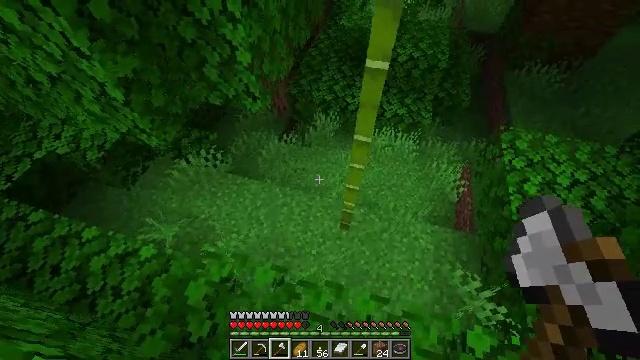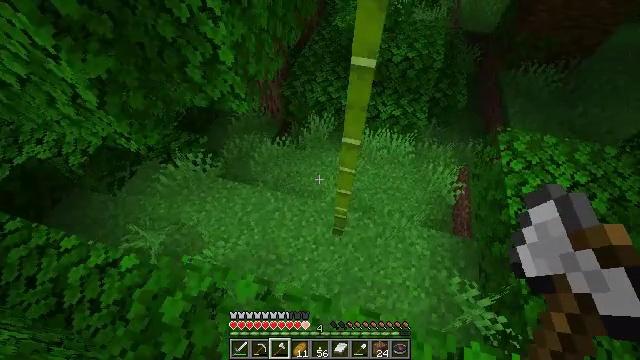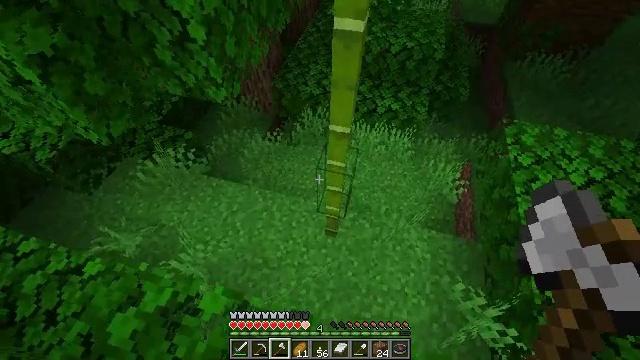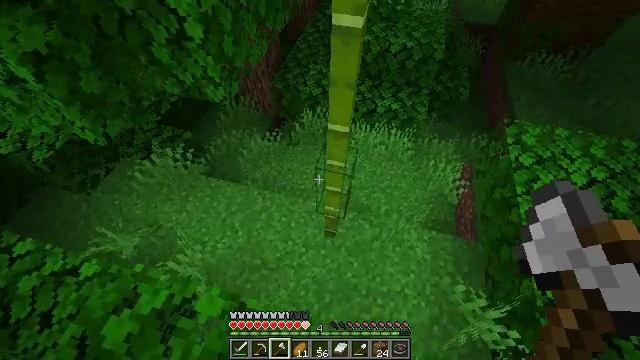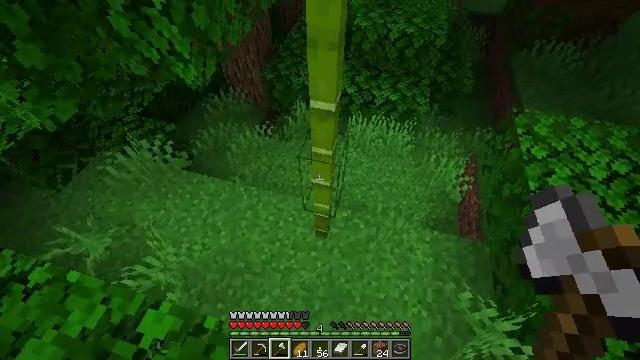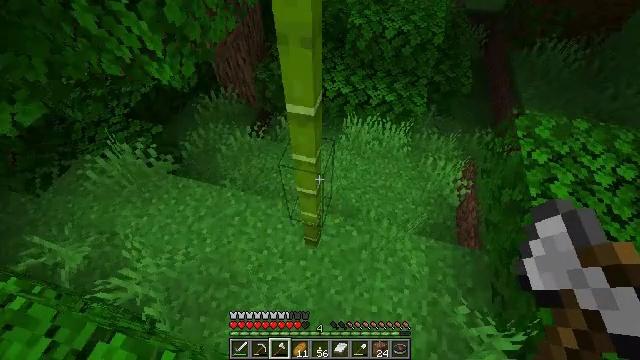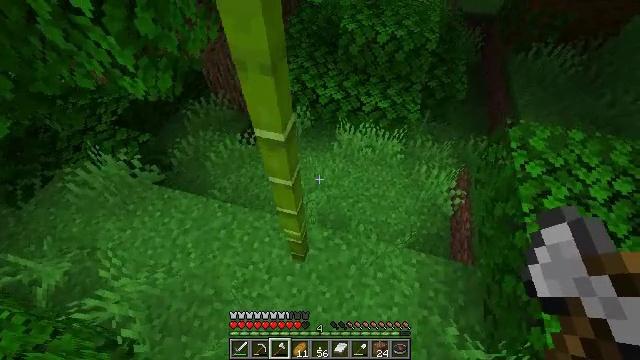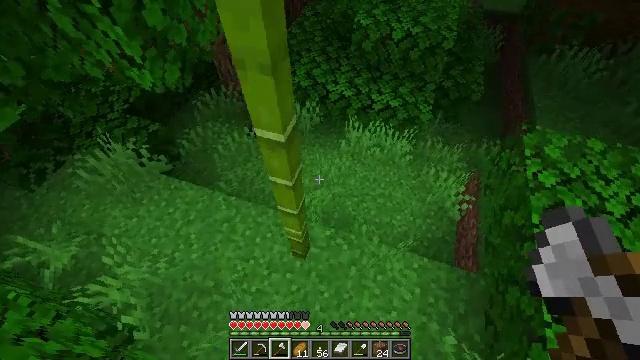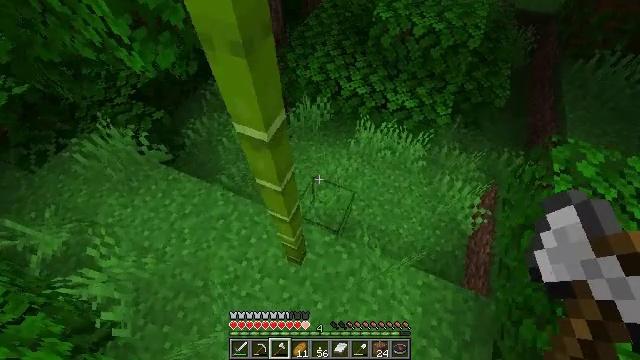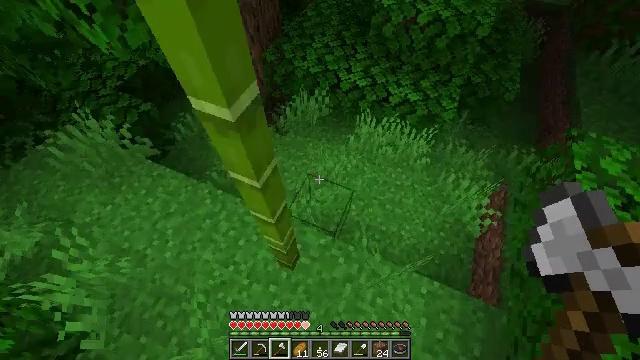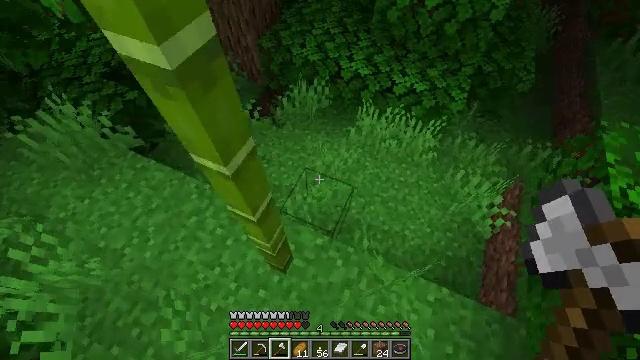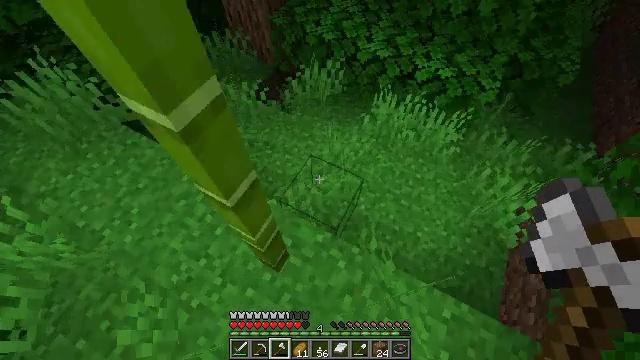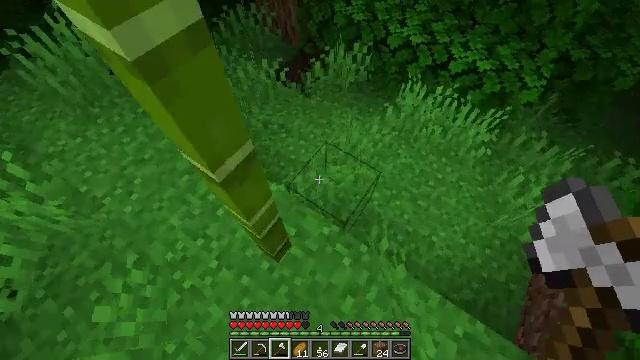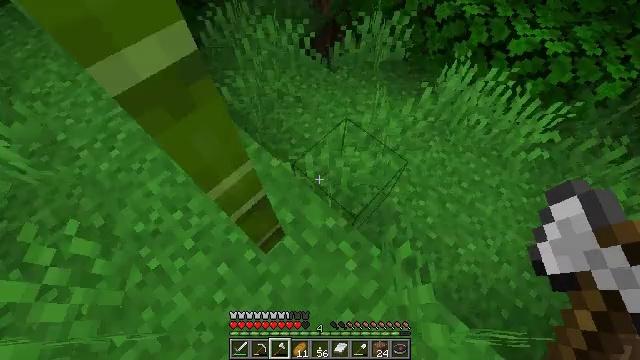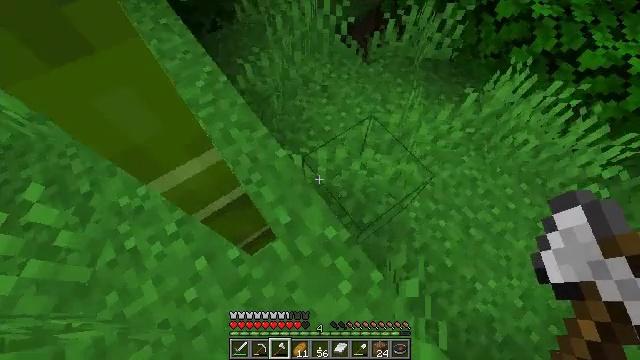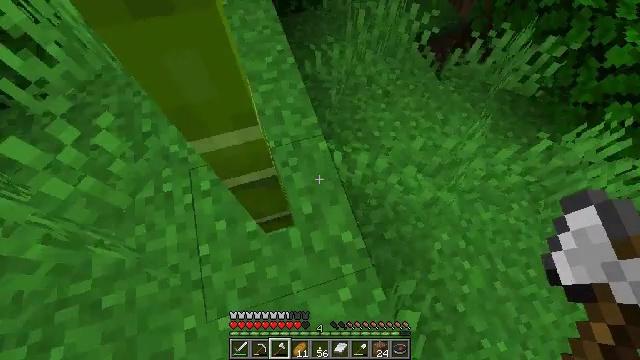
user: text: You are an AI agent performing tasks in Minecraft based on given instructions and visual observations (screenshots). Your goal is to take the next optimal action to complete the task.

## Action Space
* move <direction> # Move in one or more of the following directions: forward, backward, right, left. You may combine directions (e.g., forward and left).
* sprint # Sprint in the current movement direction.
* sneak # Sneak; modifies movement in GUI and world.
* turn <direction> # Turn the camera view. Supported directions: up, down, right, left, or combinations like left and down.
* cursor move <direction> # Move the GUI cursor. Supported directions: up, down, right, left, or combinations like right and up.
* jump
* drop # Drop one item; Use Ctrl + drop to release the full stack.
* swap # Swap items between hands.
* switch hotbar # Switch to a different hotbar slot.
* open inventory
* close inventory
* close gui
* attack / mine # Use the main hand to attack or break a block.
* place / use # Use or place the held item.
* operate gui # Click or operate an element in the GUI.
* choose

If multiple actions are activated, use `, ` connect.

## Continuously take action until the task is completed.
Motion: motion action
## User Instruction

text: Break the bamboo stalk.
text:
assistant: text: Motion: move forward and move right
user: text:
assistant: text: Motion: move forward and move right
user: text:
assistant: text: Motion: move forward and move right
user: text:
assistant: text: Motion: move forward and move right
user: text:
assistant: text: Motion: move forward and move right
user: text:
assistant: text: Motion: move forward and move right
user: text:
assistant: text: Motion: move forward, turn left and down
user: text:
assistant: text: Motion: move forward, turn left
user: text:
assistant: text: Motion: move forward
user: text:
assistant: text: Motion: move forward
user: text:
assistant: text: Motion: move forward, turn left and down
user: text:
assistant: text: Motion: move forward, turn left and down
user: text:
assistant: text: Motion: turn left and down
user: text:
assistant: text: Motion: turn left and down
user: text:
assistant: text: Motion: turn left
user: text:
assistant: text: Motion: turn left and down
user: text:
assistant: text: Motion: turn left
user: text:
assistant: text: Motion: no_op
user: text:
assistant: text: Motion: no_op
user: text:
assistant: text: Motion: no_op
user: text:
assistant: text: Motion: turn left and down
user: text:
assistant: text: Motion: turn left and down
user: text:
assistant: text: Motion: turn left and down
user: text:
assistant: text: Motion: turn left and up
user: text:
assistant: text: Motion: turn up
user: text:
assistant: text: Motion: no_op
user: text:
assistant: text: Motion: attack / mine
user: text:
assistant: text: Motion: attack / mine
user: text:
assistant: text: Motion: attack / mine
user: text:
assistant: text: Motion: no_op